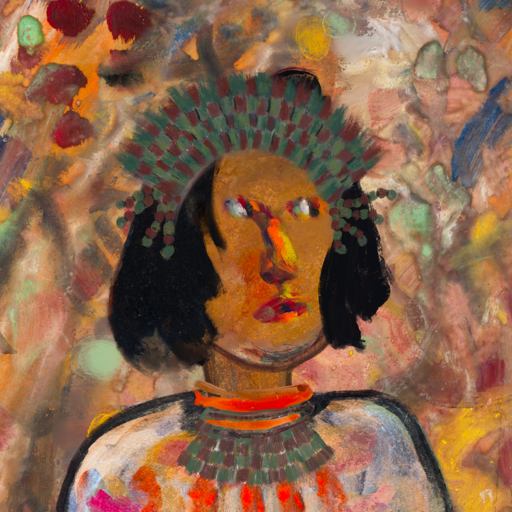
Background: Mother_And_Son_Mother, Head And Neck Side: Pipe, Face Side: An_Impression, Bust: Childish, Hair Side: Mosgoul, Head Accessory: After_Raid_Crown, Second Necklace: After_Raid, Necklace: Experience, Baby: Blank